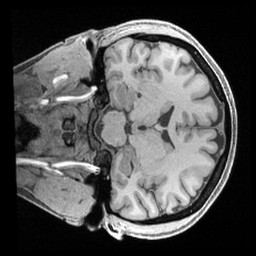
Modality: T1w
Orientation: coronal
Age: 44
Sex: female
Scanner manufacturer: siemens
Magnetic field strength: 3 T
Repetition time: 2.4 s
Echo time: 0.00241 s